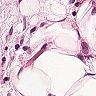
Metastatic tissue present: yes